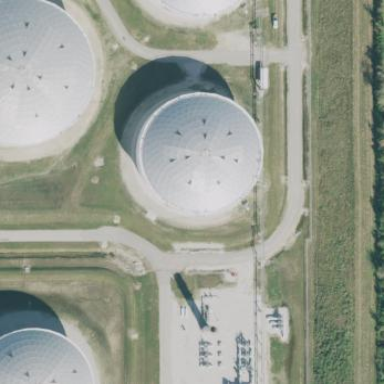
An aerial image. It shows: Storage tank building.